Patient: sex F, age 34
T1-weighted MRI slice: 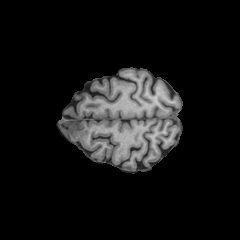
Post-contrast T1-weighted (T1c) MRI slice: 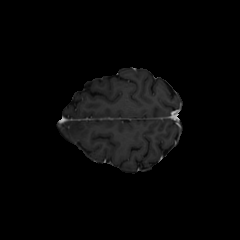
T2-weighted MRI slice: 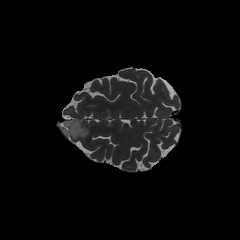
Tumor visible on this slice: yes
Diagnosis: Astrocytoma, IDH-mutant
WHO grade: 2